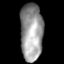
Tissue: lung
Cell type: Myeloid cells
Senescence score: 0.2415
Nuclear area (px): 1279
Mean DAPI intensity: 152.13